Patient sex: F
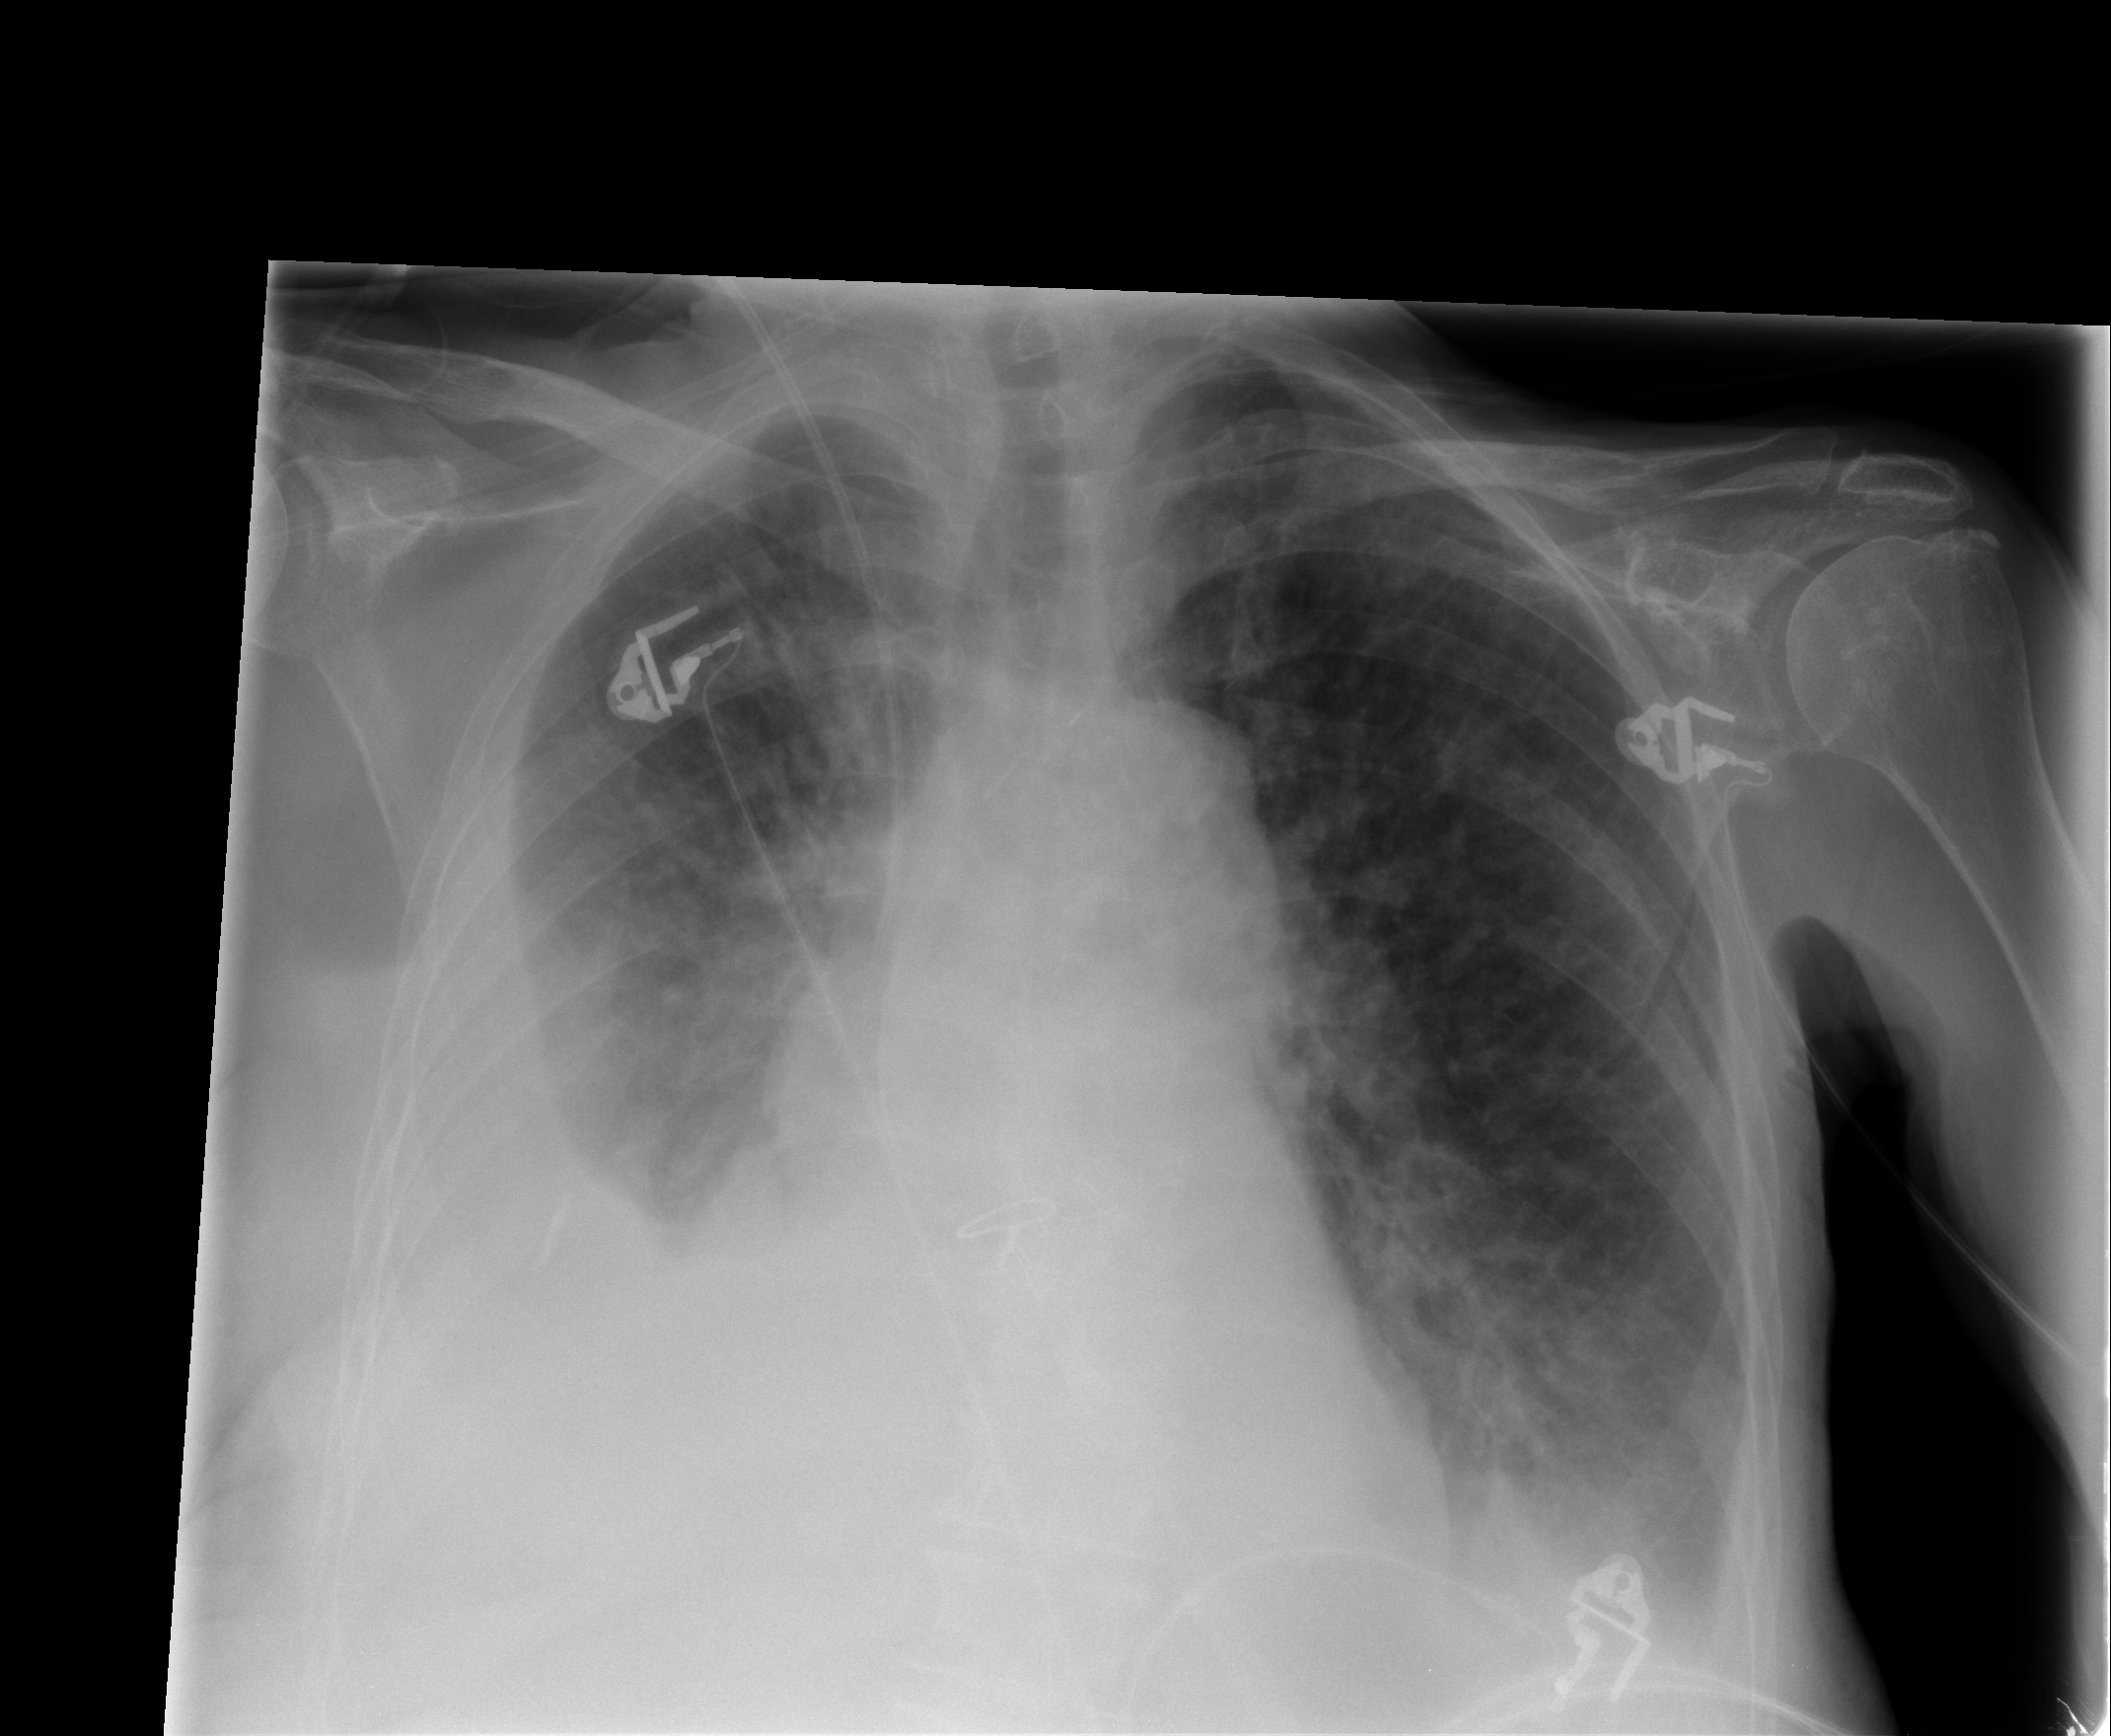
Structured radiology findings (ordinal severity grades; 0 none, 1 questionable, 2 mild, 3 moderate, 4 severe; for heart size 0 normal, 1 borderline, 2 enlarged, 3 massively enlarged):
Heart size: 2
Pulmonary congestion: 2
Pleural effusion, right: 3
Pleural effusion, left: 2
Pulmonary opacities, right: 0
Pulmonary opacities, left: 0
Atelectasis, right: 2
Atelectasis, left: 2